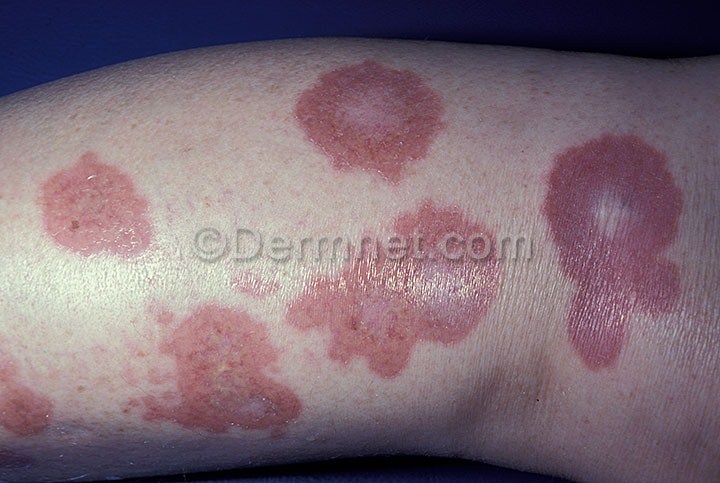
Disease: Systemic Disease